Question: I'm trying to use TIpsy <URL> to show usernames when hovering over linked images.
Here's my HTML for the linked images:
'''
<div id="pic_list_wrap">
<a href="luke" title="luke" class="user_tile"><img src="http://graph.facebook.com/543270572/picture?type=square" class="user_pic" /></a>
<a href="amr" title="amr" class="user_tile"><img src="http://graph.facebook.com/504184020/picture?type=square" class="user_pic" /></a>
</div>
'''
As you can see, I'm using the same class, because I want the names to appear differently for each image.
Sadly, I can't seem to get it to work on an individual basis for classed items, it seems to only work for items with individual IDs.
Here's my jquery Code:
'''
// Show username above each .user_tile image
$('.user_tile').tipsy({gravity: 's'});
'''
The issue is that, the "tip" appears next to only the first '.user_tile' element.
Edit:
As you can see from this image, the 'Tip' is no appearing above the relevant images.

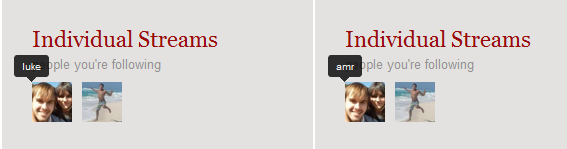
Answer: '''
$('.user_tile').each(function(){
$(this).tipsy({gravity: 's'});
});
'''
That should make it work?